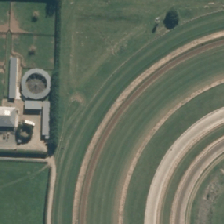
Land cover: urban_parkland